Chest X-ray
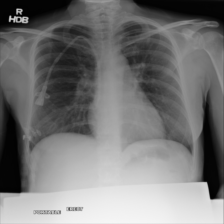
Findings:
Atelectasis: negative
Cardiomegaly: negative
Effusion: negative
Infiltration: negative
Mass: negative
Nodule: positive
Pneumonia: negative
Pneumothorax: negative
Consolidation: negative
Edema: negative
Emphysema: negative
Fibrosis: negative
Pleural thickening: negative
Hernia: negative